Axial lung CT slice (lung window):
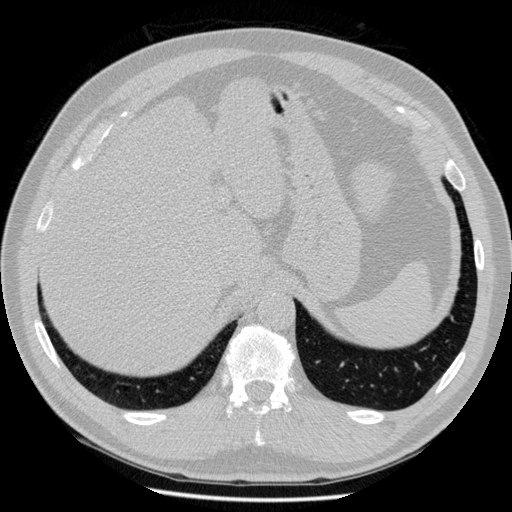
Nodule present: no